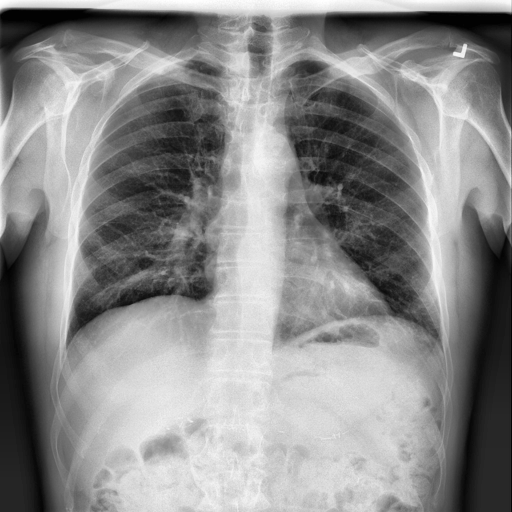
Finding: NORMAL